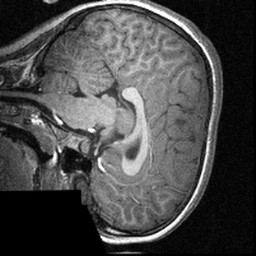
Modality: T1w
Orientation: sagittal
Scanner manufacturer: siemens
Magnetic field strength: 3 T
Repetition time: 1.57 s
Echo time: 0.00304 s